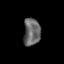
Tissue: lung
Cell type: Myeloid cells
Senescence score: 0.2321
Nuclear area (px): 450
Mean DAPI intensity: 103.789